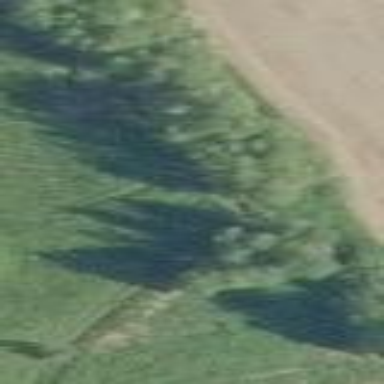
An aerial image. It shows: Beautiful woodland area.